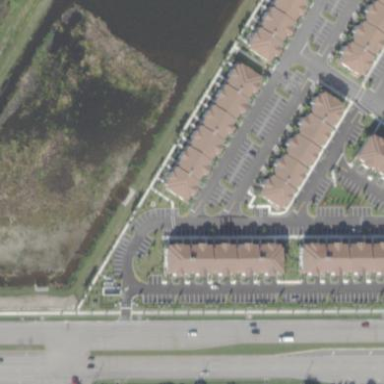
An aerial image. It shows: Image showing building with apartments.